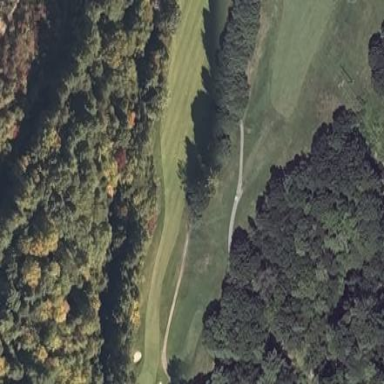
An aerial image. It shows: Golf fairway in the image.